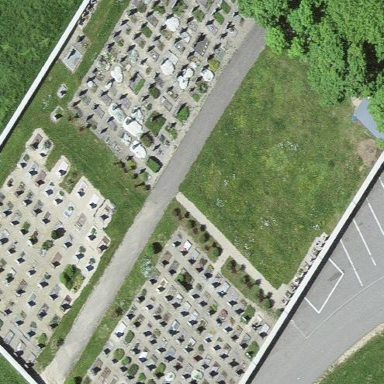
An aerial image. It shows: Cemetery.